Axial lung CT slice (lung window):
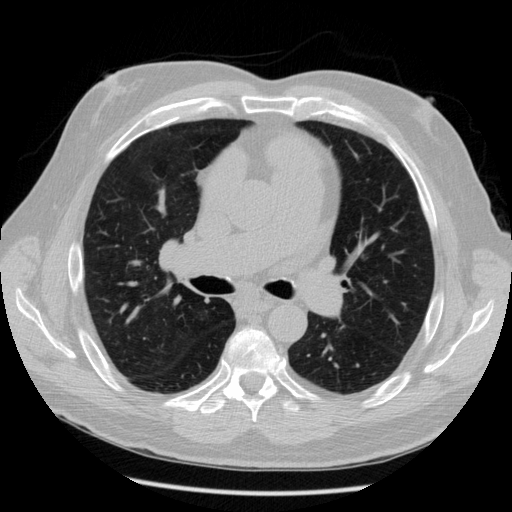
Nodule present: no